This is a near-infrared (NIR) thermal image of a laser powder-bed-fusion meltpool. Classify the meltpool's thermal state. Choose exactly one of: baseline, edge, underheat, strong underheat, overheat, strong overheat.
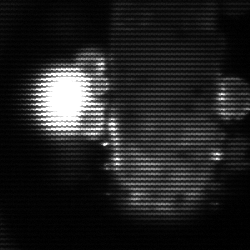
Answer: strong underheat